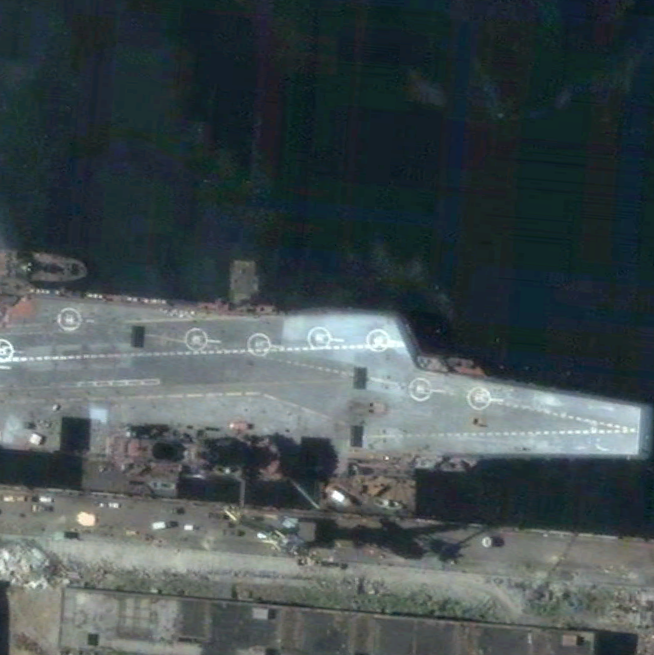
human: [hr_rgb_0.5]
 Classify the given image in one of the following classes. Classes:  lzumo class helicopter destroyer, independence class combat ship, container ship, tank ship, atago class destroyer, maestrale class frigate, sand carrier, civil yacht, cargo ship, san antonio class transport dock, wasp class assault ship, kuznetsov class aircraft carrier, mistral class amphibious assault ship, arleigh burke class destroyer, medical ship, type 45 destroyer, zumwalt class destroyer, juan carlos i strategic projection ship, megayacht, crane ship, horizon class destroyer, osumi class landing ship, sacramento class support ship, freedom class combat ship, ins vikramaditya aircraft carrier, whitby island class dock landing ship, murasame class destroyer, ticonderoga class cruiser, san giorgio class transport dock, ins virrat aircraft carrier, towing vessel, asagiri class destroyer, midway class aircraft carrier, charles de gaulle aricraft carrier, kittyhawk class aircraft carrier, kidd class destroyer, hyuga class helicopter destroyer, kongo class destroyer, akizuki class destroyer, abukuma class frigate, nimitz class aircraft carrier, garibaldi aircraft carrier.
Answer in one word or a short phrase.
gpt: Kuznetsov class aircraft carrier